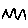
Label: zigzag